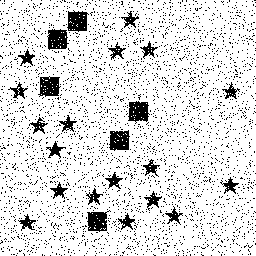
Squares: 6
Triangles: 0
Stars: 18
Total shapes: 24